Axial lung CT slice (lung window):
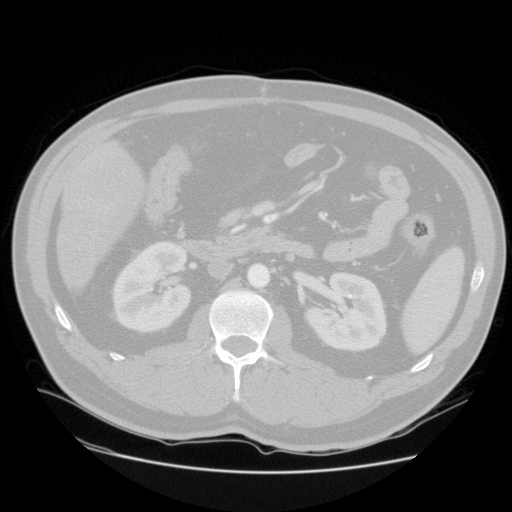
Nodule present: no